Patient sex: F
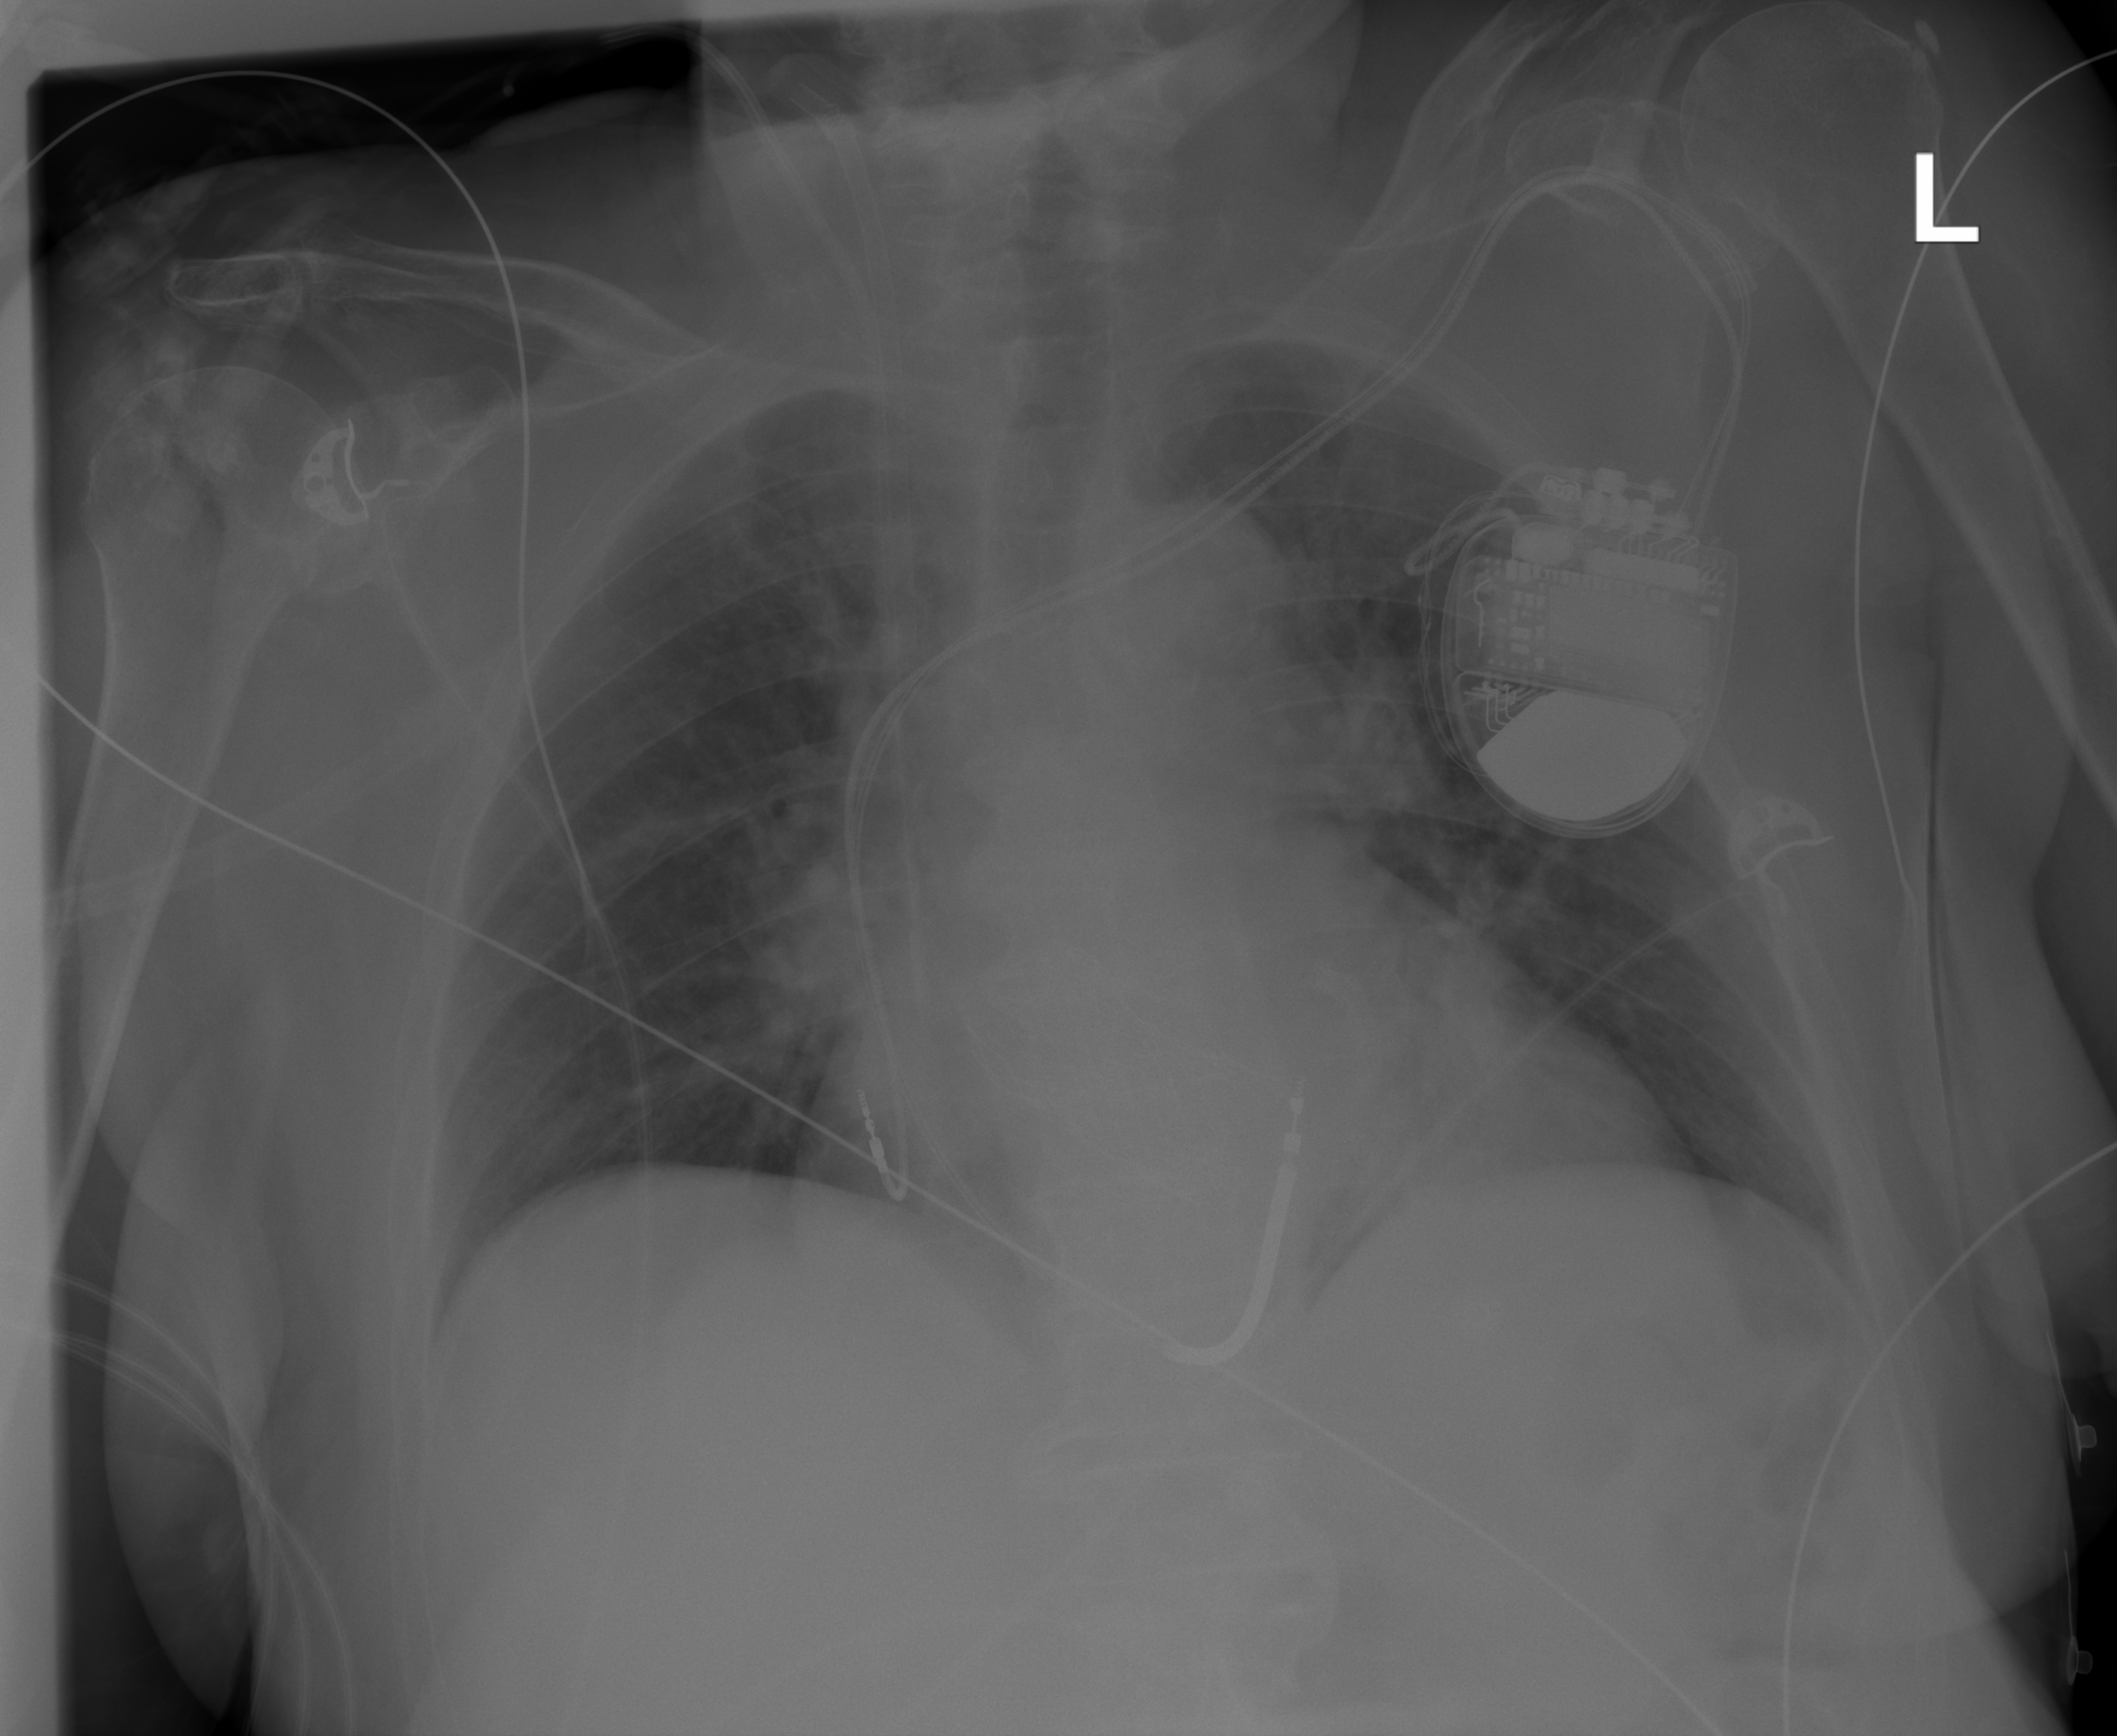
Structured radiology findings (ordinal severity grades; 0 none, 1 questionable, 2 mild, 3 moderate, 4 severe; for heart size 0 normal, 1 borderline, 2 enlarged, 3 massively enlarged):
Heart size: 2
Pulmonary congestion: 2
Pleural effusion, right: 1
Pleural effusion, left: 1
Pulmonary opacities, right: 0
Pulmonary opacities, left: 0
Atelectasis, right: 2
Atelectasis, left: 2